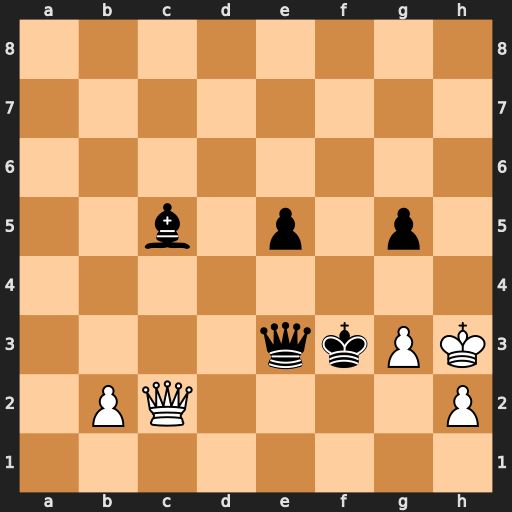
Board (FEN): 8/8/8/2b1p1p1/8/4qkPK/1PQ4P/8
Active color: w
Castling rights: -
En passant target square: -
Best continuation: Qg2#